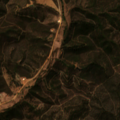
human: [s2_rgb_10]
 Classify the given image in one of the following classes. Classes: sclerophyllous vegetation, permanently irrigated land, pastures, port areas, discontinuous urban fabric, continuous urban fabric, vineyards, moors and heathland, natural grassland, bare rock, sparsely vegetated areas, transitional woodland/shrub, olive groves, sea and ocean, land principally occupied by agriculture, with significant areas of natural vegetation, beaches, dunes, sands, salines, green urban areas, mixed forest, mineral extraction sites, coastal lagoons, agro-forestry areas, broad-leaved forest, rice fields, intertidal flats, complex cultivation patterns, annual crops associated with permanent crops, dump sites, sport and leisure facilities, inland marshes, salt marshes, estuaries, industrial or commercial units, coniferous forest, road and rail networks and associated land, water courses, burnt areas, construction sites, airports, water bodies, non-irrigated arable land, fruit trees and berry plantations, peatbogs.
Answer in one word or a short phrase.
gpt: land principally occupied by agriculture, with significant areas of natural vegetation, broad-leaved forest, sclerophyllous vegetation, transitional woodland/shrub